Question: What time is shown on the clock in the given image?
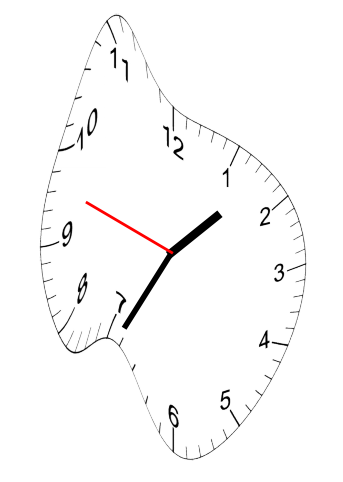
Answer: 01:34:48